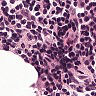
Metastatic tissue present: no